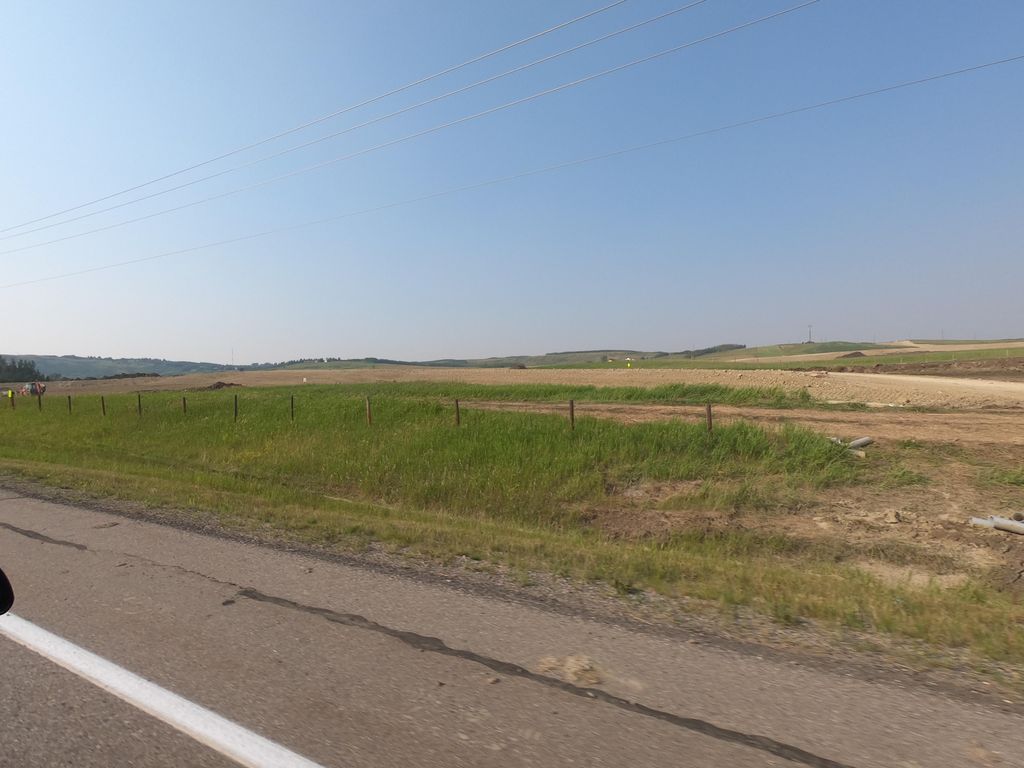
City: calgary